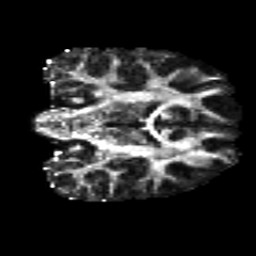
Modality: FA
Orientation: coronal
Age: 18
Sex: male
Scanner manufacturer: siemens
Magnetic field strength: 3 T
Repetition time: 8.8 s
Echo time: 0.085 s